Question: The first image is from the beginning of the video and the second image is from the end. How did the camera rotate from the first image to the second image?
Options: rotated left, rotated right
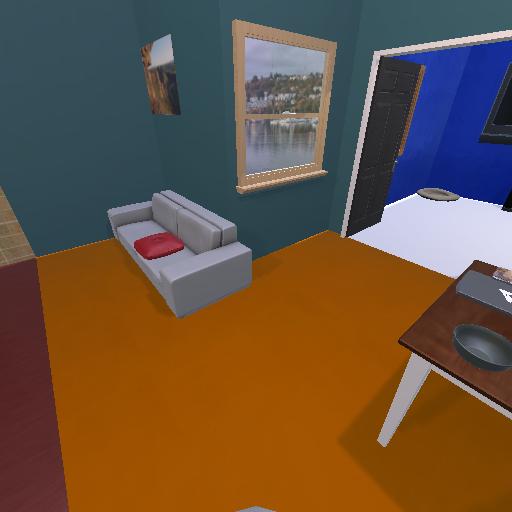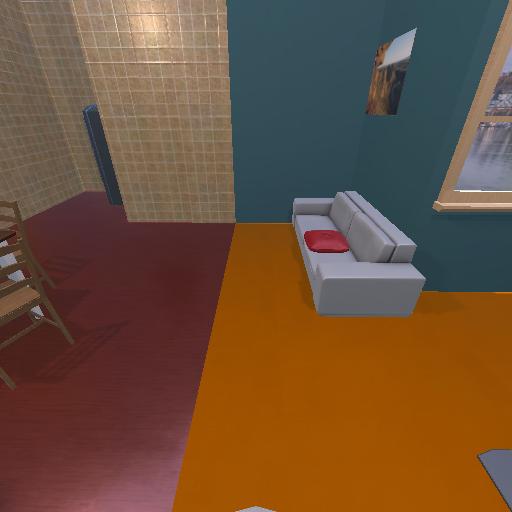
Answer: rotated left